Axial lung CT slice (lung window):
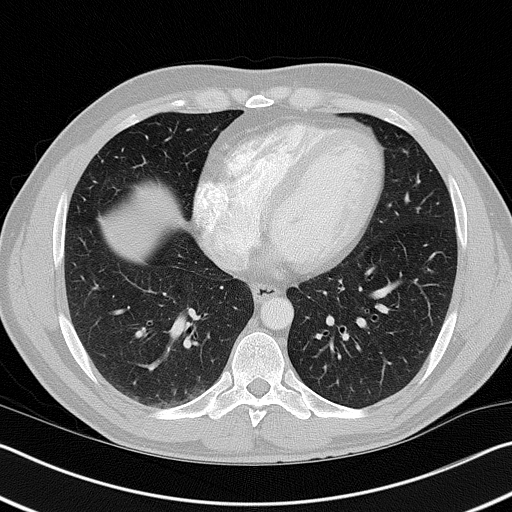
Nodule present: no